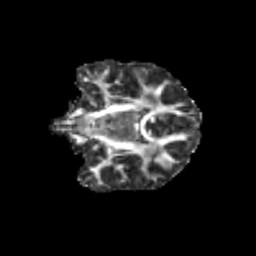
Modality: FA
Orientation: coronal
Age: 12
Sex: female
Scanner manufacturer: siemens
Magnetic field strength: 3 T
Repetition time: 3.8 s
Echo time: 0.07 s